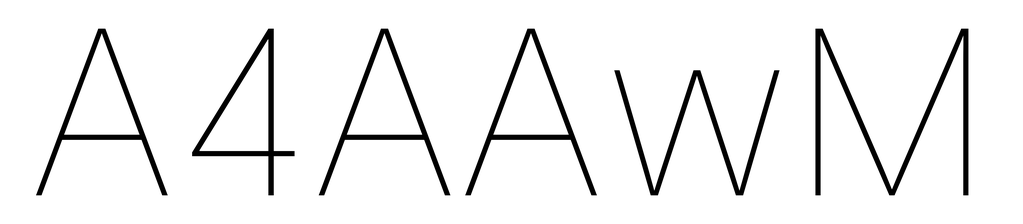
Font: Inter_Thin